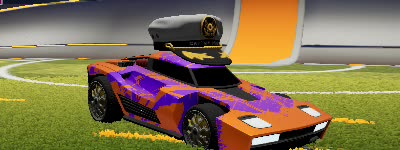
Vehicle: breakout